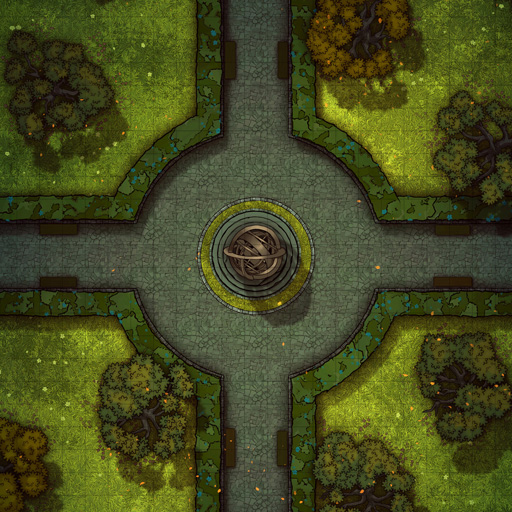
A D&D Grid Map center arcane device paths roads (Royal Garden Crossroads Map)